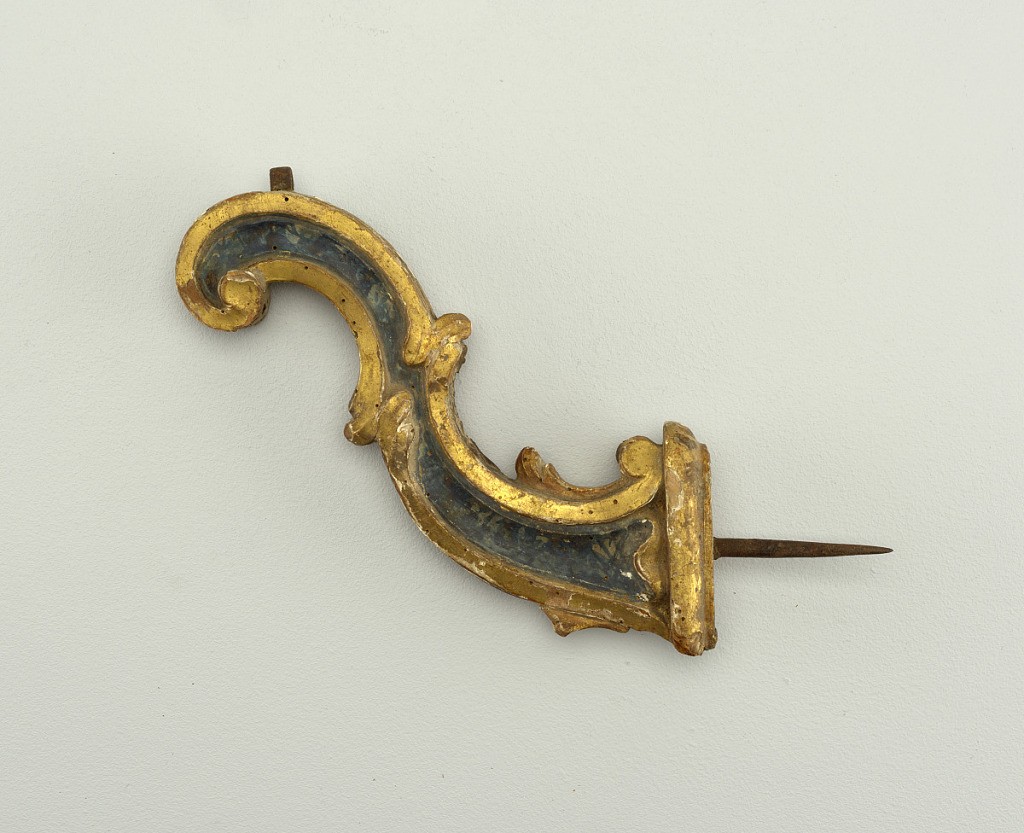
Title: Applique
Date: ca. 1780
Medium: wood covered with gesso, painted and gilded - iron pricket
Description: straight-sided [applique]/single bracket with small ornamentation of foliage
[originally one of a pair]